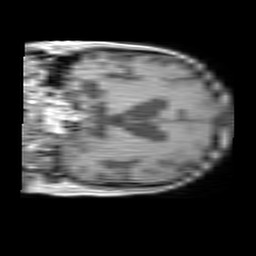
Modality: T1w
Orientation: coronal
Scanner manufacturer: philips
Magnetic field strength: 3 T
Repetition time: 0.2605 s
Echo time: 0.002302 s